RGB frame:
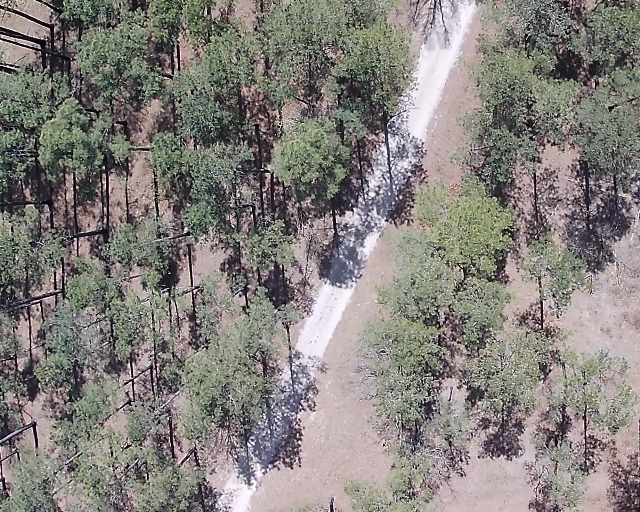
Thermal frame:
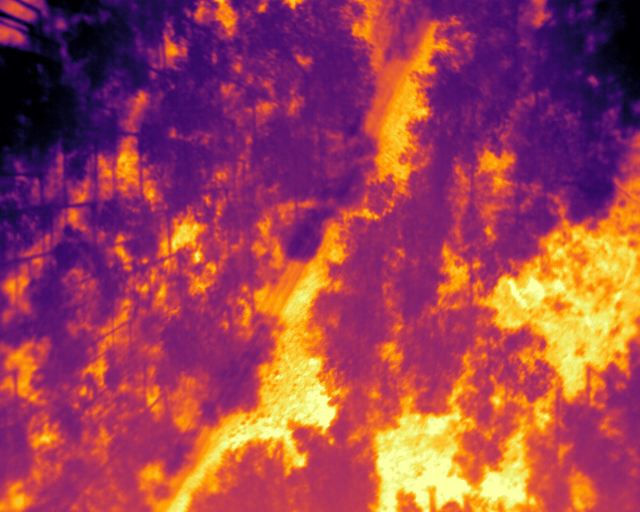
Captured: 2026-02-27 02:38:24
Pixels at or above 80 °C: 0 (fraction of frame: 0)